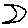
Label: moon